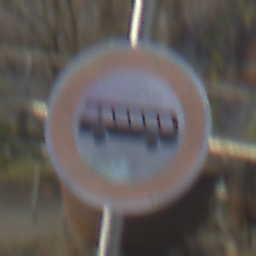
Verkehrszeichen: VerbotKraftomnibusse
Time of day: MorningAfternoon
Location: Outdoor (Urban)
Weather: PartlyCloudy
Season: NotSpecified
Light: Natural